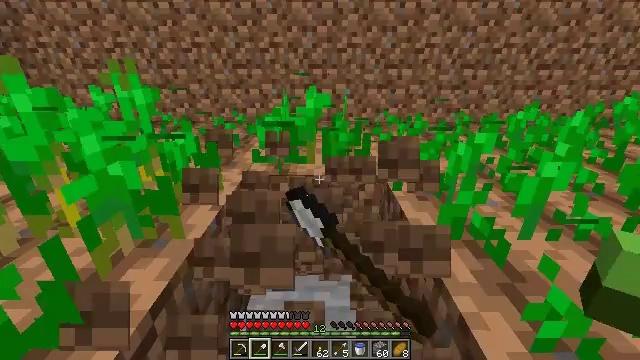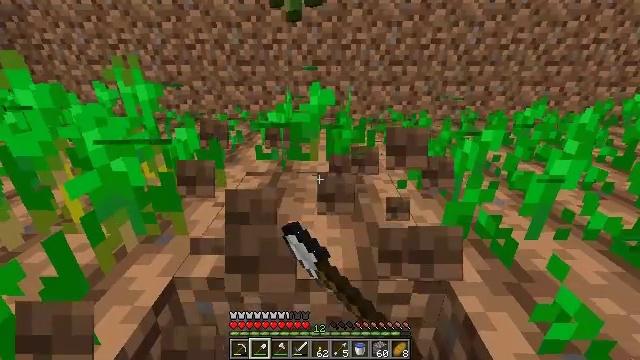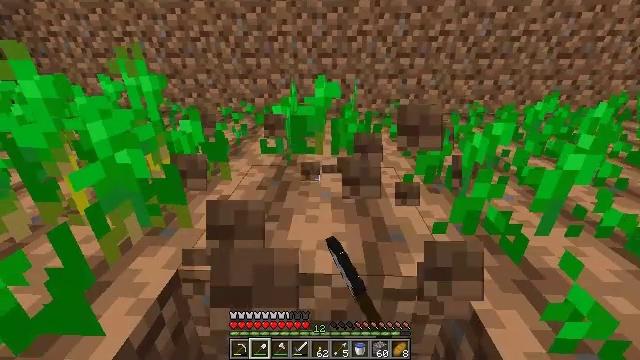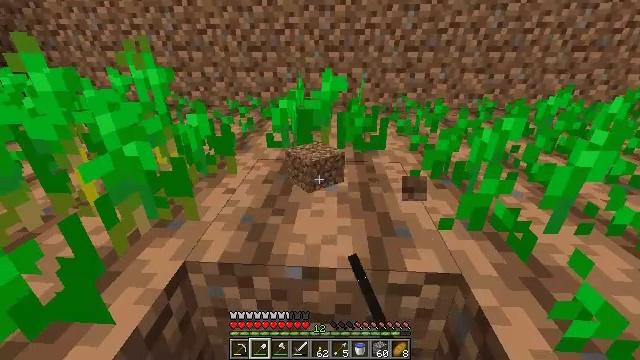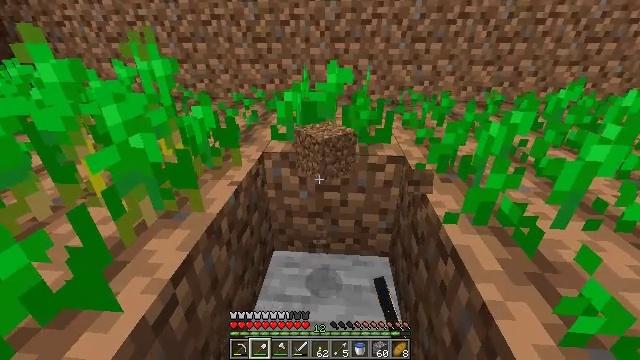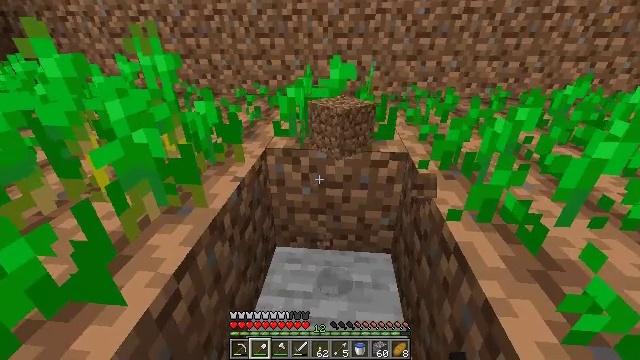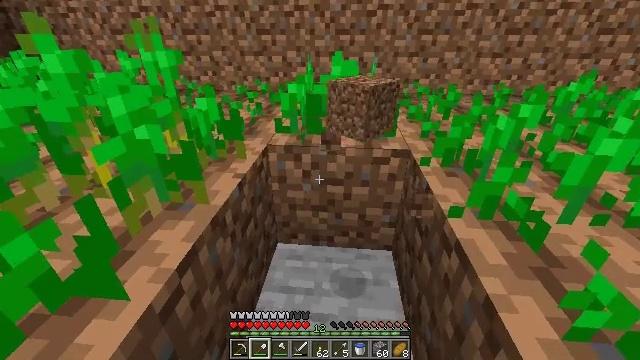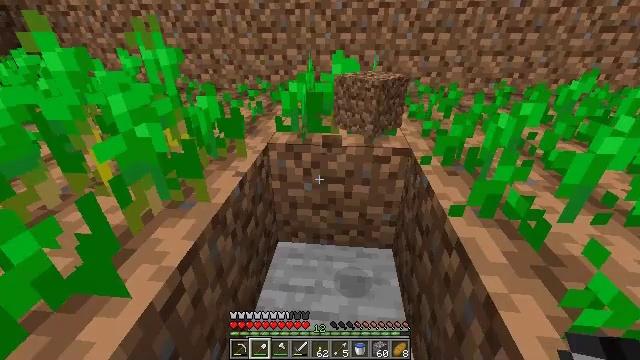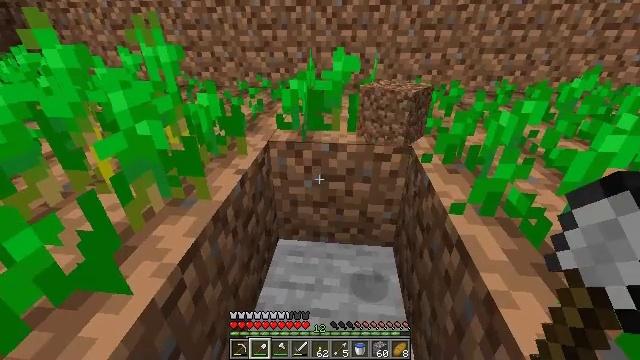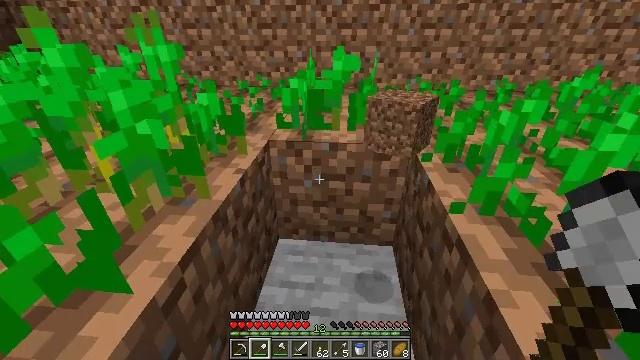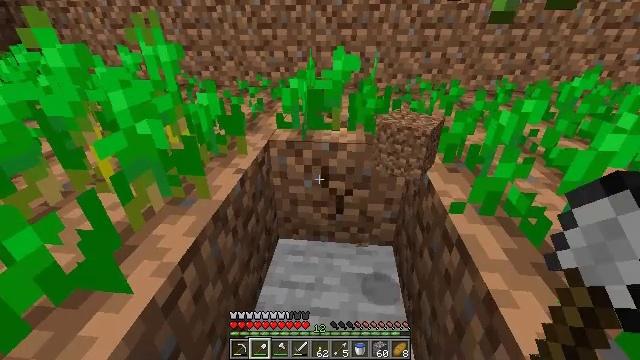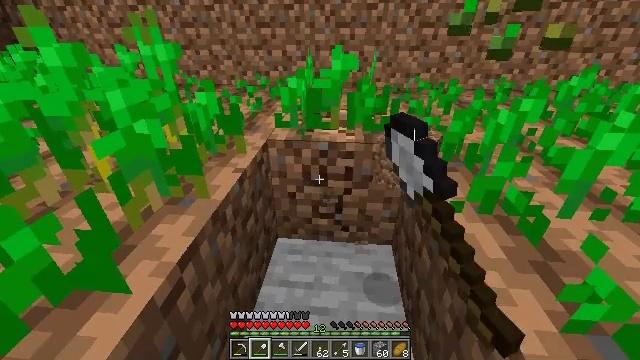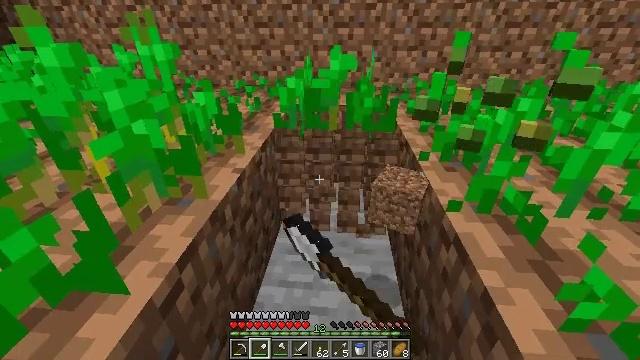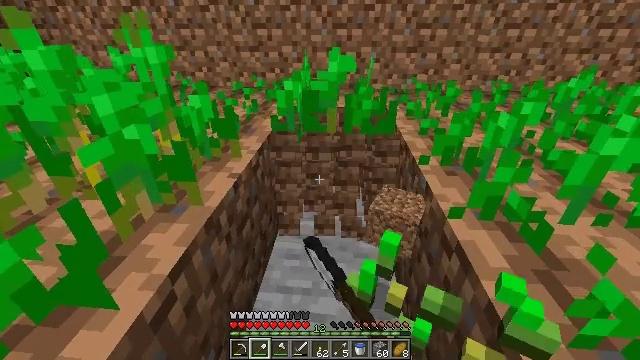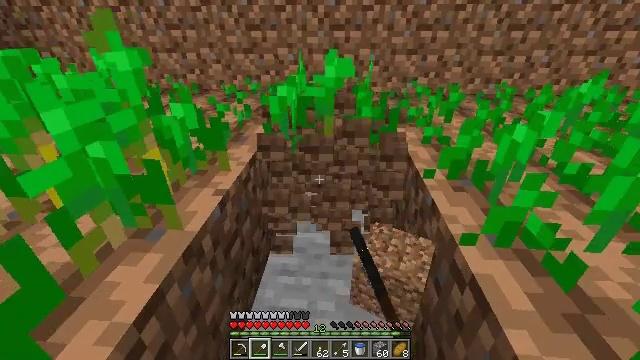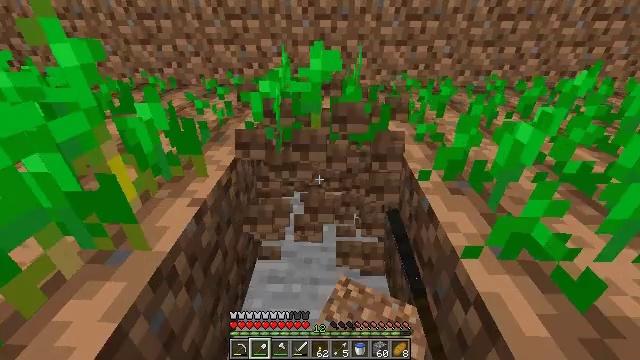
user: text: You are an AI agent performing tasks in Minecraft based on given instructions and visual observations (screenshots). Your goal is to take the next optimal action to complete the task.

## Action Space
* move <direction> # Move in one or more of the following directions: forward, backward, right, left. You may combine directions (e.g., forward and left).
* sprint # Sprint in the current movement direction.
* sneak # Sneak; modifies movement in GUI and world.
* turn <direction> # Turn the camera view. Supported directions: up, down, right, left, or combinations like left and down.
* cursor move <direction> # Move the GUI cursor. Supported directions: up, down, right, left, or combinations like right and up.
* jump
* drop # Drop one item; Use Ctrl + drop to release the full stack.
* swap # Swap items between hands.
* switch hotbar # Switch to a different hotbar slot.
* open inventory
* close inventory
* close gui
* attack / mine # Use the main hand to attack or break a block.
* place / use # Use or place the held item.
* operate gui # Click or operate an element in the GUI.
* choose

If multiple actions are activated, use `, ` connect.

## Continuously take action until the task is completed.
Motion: motion action
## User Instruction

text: Reclaim farmland by breaking it.
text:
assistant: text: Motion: attack / mine
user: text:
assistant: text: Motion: turn left and down, attack / mine
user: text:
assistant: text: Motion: turn left and down
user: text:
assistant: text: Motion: turn left and down
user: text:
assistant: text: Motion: no_op
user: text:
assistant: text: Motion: no_op
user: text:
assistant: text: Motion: no_op
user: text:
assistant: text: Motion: no_op
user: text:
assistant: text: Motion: no_op
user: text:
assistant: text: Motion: attack / mine
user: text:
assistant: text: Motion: attack / mine
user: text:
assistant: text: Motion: attack / mine
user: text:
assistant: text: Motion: move forward, attack / mine
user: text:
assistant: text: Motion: move forward
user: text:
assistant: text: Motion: move forward, turn right and down
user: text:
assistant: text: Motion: move forward
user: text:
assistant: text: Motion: move forward, turn down
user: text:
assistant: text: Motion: move forward, turn down
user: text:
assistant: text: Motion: no_op
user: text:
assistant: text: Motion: no_op
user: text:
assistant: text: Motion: no_op
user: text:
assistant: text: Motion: no_op
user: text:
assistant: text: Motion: no_op
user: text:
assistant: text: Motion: no_op
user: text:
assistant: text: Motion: no_op
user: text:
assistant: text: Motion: no_op
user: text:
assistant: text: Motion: no_op
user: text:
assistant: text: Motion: attack / mine
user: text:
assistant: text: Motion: attack / mine
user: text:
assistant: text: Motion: attack / mine